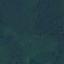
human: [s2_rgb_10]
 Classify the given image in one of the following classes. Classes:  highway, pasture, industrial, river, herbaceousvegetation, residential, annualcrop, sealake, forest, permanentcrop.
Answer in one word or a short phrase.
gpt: Forest